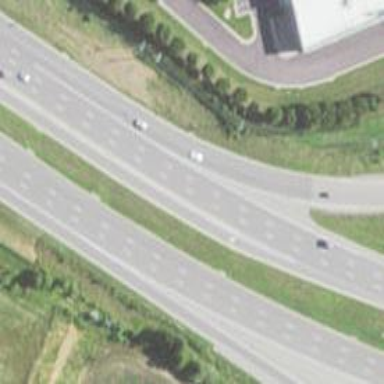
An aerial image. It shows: Motorway link.